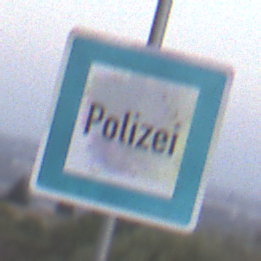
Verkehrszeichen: Polizei
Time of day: SunriseSunset
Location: Outdoor (Suburban)
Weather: Clear
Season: NotSpecified
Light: Natural